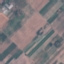
Land use / land cover: PermanentCrop